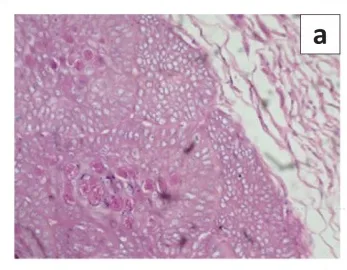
(a) Section showing a lobular lesion composed of enlarged keratinocytes with central eosinophilic molluscum bodies.
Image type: pathology (h&e)